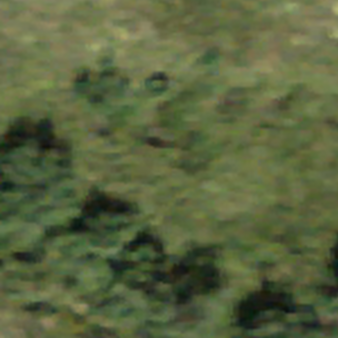
Label: other